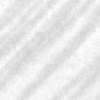
Label: change